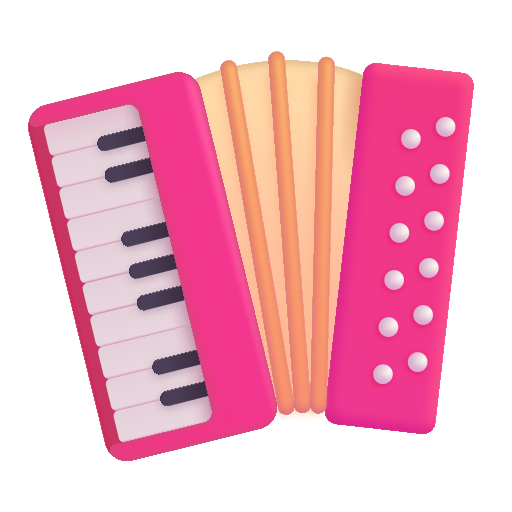
accordion color